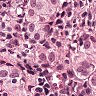
Metastatic tissue present: yes